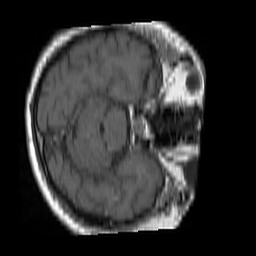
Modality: T1w
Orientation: axial
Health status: ill
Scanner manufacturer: siemens
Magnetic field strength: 1.5 T
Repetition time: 0.477 s
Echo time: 0.0082 s